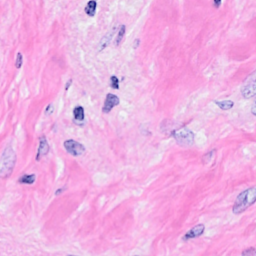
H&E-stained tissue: Breast